Current action and preconditions to check: trajectory_clear

Your task: For each precondition in the list above, predict whether it will hold at this action.

Consider the current scene as observed from the mobile robot's camera, and analyze the predicted future states of all dynamic agents (e.g., people, animals, vehicles, or any moving entities) within the NEXT SECOND.

IMPORTANT: Only answer "very likely" if you are absolutely certain—based on strong, clear evidence—that a dynamic agent will violate the precondition in the predicted future state. Do NOT answer "very likely" for unlikely, ambiguous, or low-probability risks.

Ask yourself for each precondition: Is there a high probability, with clear and convincing evidence, that the predicted future states of any dynamic agent will interfere with the predicted future state of the currently executing action within the NEXT SECOND, causing that precondition to fail?

Assess the risk level based on these predictions. Use "likely" or "very likely" if motions create a clear risk of interference.

Use "neutral" or "improbable" if agents are nearby but their predicted paths are clearly diverging or non-conflicting.

Failure Risk Categories: "very improbable", "improbable", "neutral", "likely", "very likely"

Answer Format: Output ONLY the probability_of_failure value from these categories: "very improbable", "improbable", "neutral", "likely", "very likely"

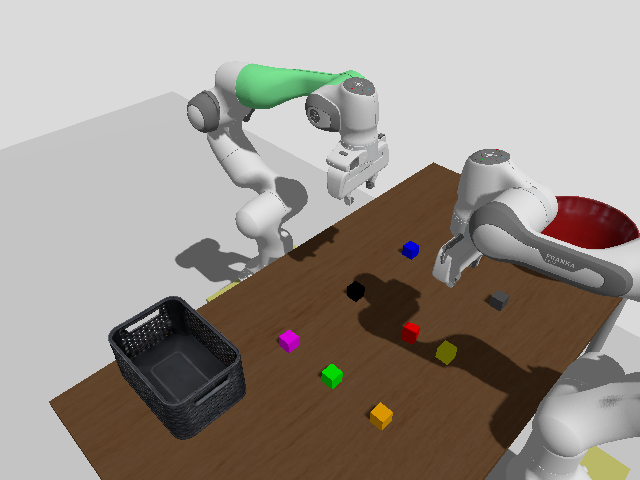

Answer: very improbable